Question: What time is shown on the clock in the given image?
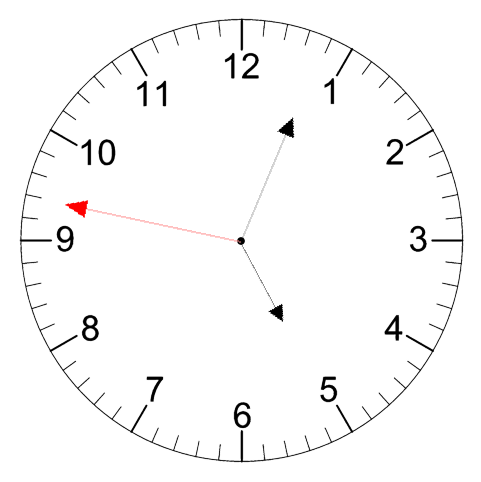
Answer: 05:03:47